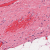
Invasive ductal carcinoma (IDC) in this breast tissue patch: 0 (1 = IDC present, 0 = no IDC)